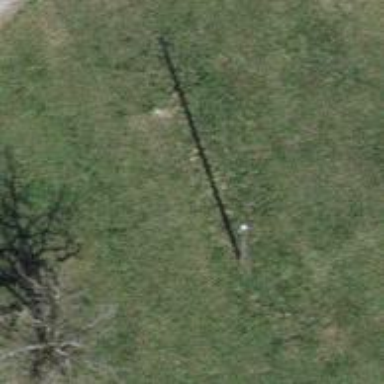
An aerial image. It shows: Distribution transformer attached to power pole.